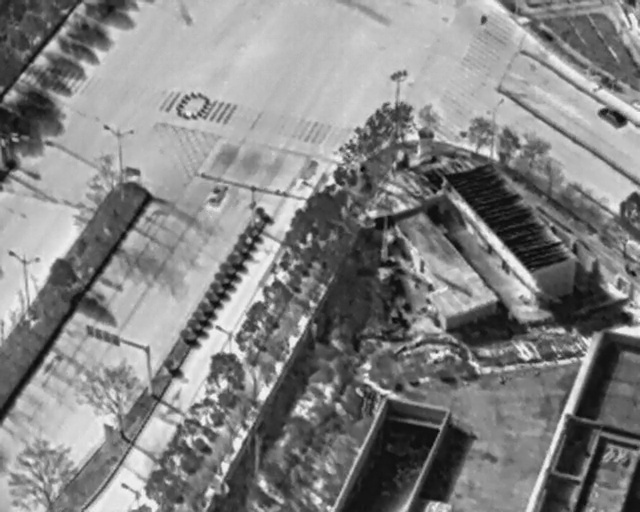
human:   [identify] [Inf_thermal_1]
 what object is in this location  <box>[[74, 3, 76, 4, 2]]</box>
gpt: <ref>1 small person at the top right</ref>

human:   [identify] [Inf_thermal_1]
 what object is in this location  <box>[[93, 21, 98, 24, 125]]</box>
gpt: <ref>1 small car at the top right</ref>